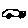
Label: car